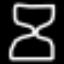
Label: hourglass